Interaction volume radius: 5 \u00c5
Interaction volume height: 10 \u00c5
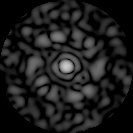
Disorder parameter: 0.8251